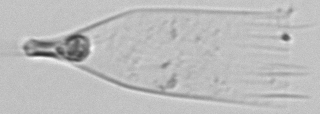
Label: Favella